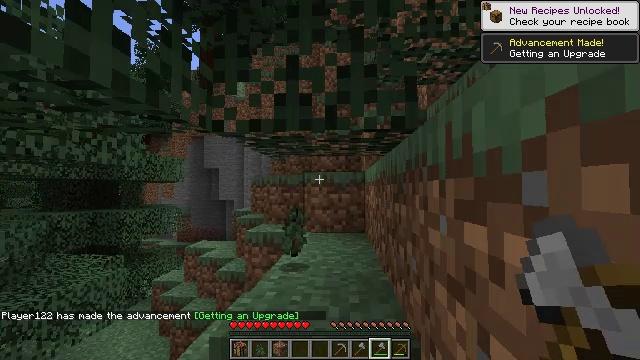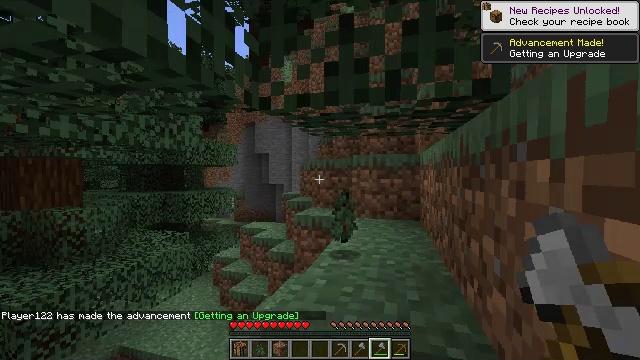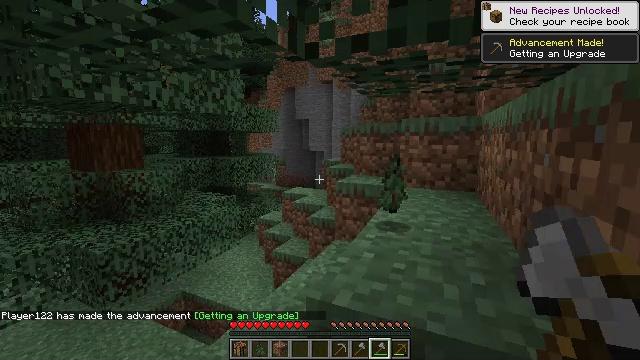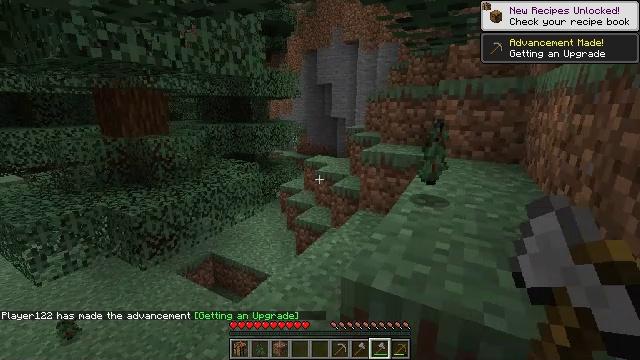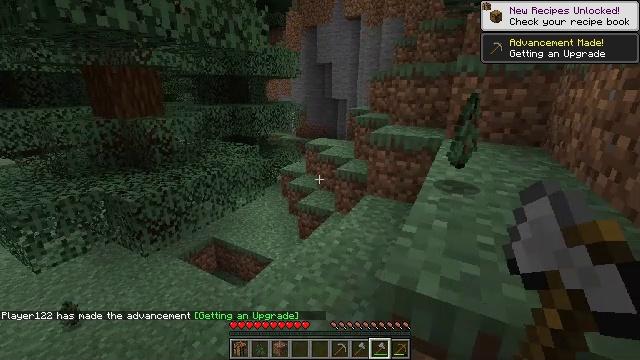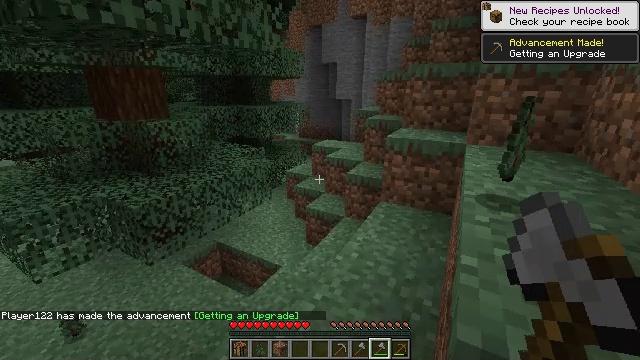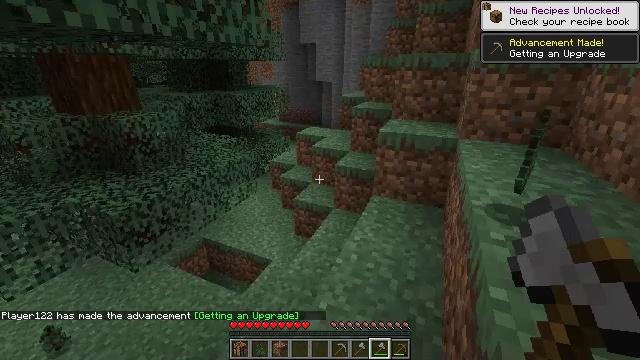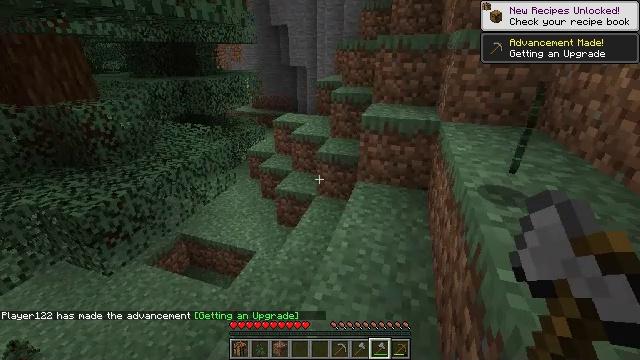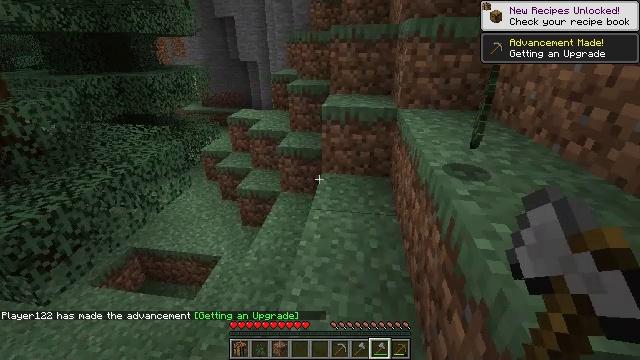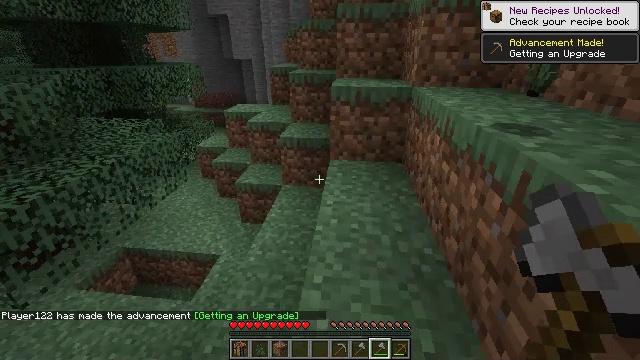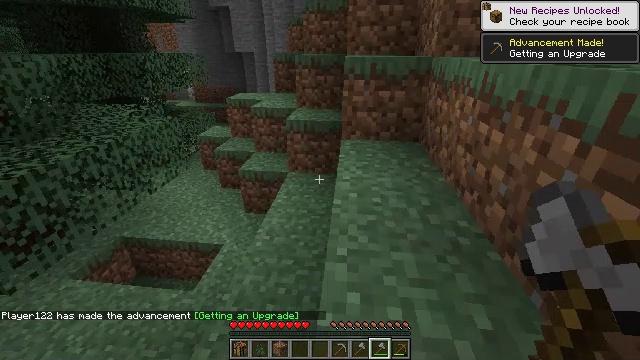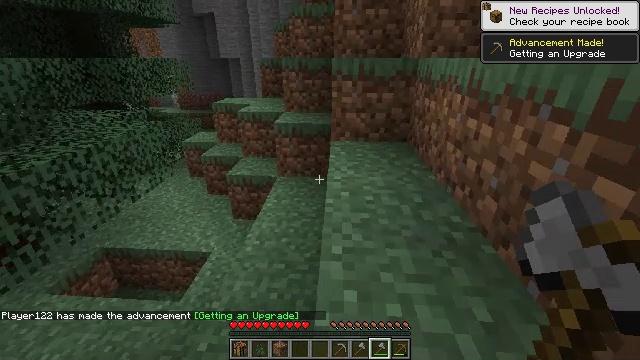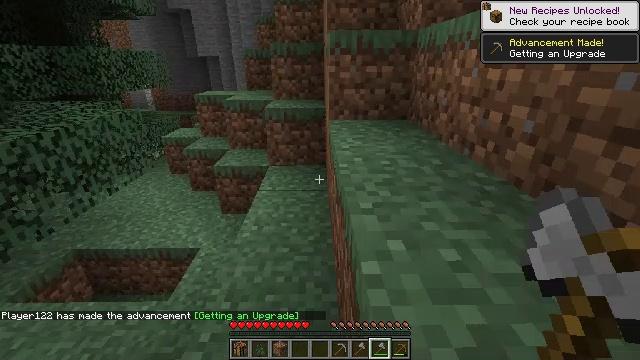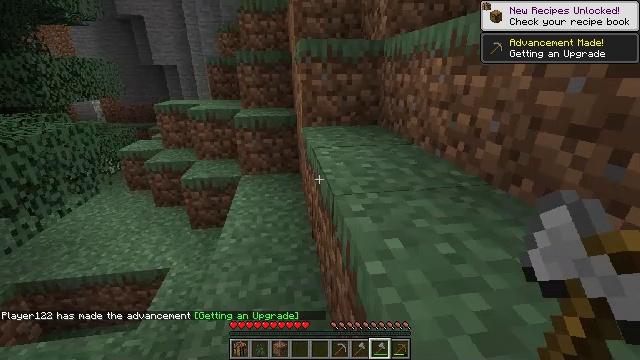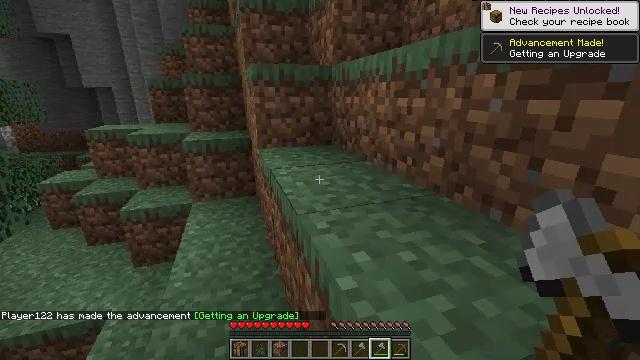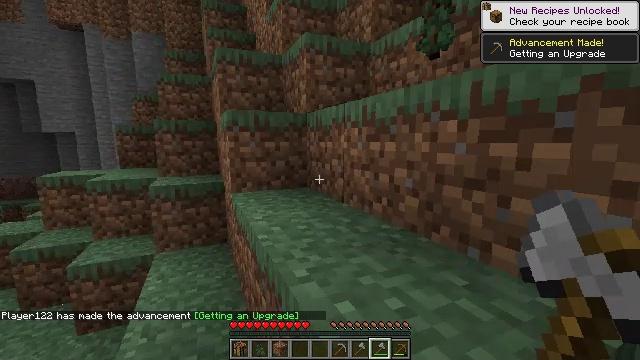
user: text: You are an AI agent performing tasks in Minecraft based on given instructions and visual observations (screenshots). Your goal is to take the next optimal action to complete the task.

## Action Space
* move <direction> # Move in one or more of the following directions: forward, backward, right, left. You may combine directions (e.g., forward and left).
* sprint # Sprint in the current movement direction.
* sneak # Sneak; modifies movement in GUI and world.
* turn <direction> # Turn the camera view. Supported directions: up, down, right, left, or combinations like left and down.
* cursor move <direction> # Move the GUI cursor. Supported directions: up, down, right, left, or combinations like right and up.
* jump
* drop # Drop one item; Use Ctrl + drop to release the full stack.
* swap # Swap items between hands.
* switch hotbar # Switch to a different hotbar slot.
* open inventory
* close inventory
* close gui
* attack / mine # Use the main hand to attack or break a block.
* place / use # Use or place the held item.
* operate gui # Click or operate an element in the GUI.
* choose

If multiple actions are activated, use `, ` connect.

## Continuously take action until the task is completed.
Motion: motion action
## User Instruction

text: Clear the sweet berry bush to collect the sweet berries.
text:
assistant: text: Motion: move forward and move left, turn left and down
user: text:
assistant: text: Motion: move forward and move left, turn left and down
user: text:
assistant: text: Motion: move forward and move left, turn left and down
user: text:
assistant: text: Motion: move forward and move left, turn down
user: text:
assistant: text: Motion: move forward and move left
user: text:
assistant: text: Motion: move forward and move left, turn right and down, jump
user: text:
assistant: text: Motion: move forward and move left, turn right and down, jump
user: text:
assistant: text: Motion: move forward and move left, turn right, jump
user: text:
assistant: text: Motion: move forward and move left, turn right, jump
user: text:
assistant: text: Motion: move forward and move left, jump
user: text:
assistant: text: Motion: move forward and move left, turn right and up, jump
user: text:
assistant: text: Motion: move forward, turn right and up, jump
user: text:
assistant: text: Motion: move forward, turn right and up, jump
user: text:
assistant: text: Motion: move forward, turn right and up, jump
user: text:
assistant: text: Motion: move forward, turn right and up, jump
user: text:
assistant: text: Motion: move forward, turn right and up, jump
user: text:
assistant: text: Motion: move forward, turn right and up, jump
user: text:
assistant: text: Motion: move forward, turn right and up, jump
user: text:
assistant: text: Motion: move forward, turn up, jump
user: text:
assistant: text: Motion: move forward, turn up, jump
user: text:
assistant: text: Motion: move forward
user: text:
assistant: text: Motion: move forward
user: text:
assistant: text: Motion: move forward
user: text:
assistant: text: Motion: move forward
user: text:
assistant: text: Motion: move forward
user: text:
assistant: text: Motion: move forward and move left, turn right
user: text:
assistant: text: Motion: move forward and move left, turn right and up
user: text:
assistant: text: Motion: move forward and move left, turn right and up, jump
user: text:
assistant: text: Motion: move forward, turn right and up, jump
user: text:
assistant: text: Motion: move forward, turn right and up, jump